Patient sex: F
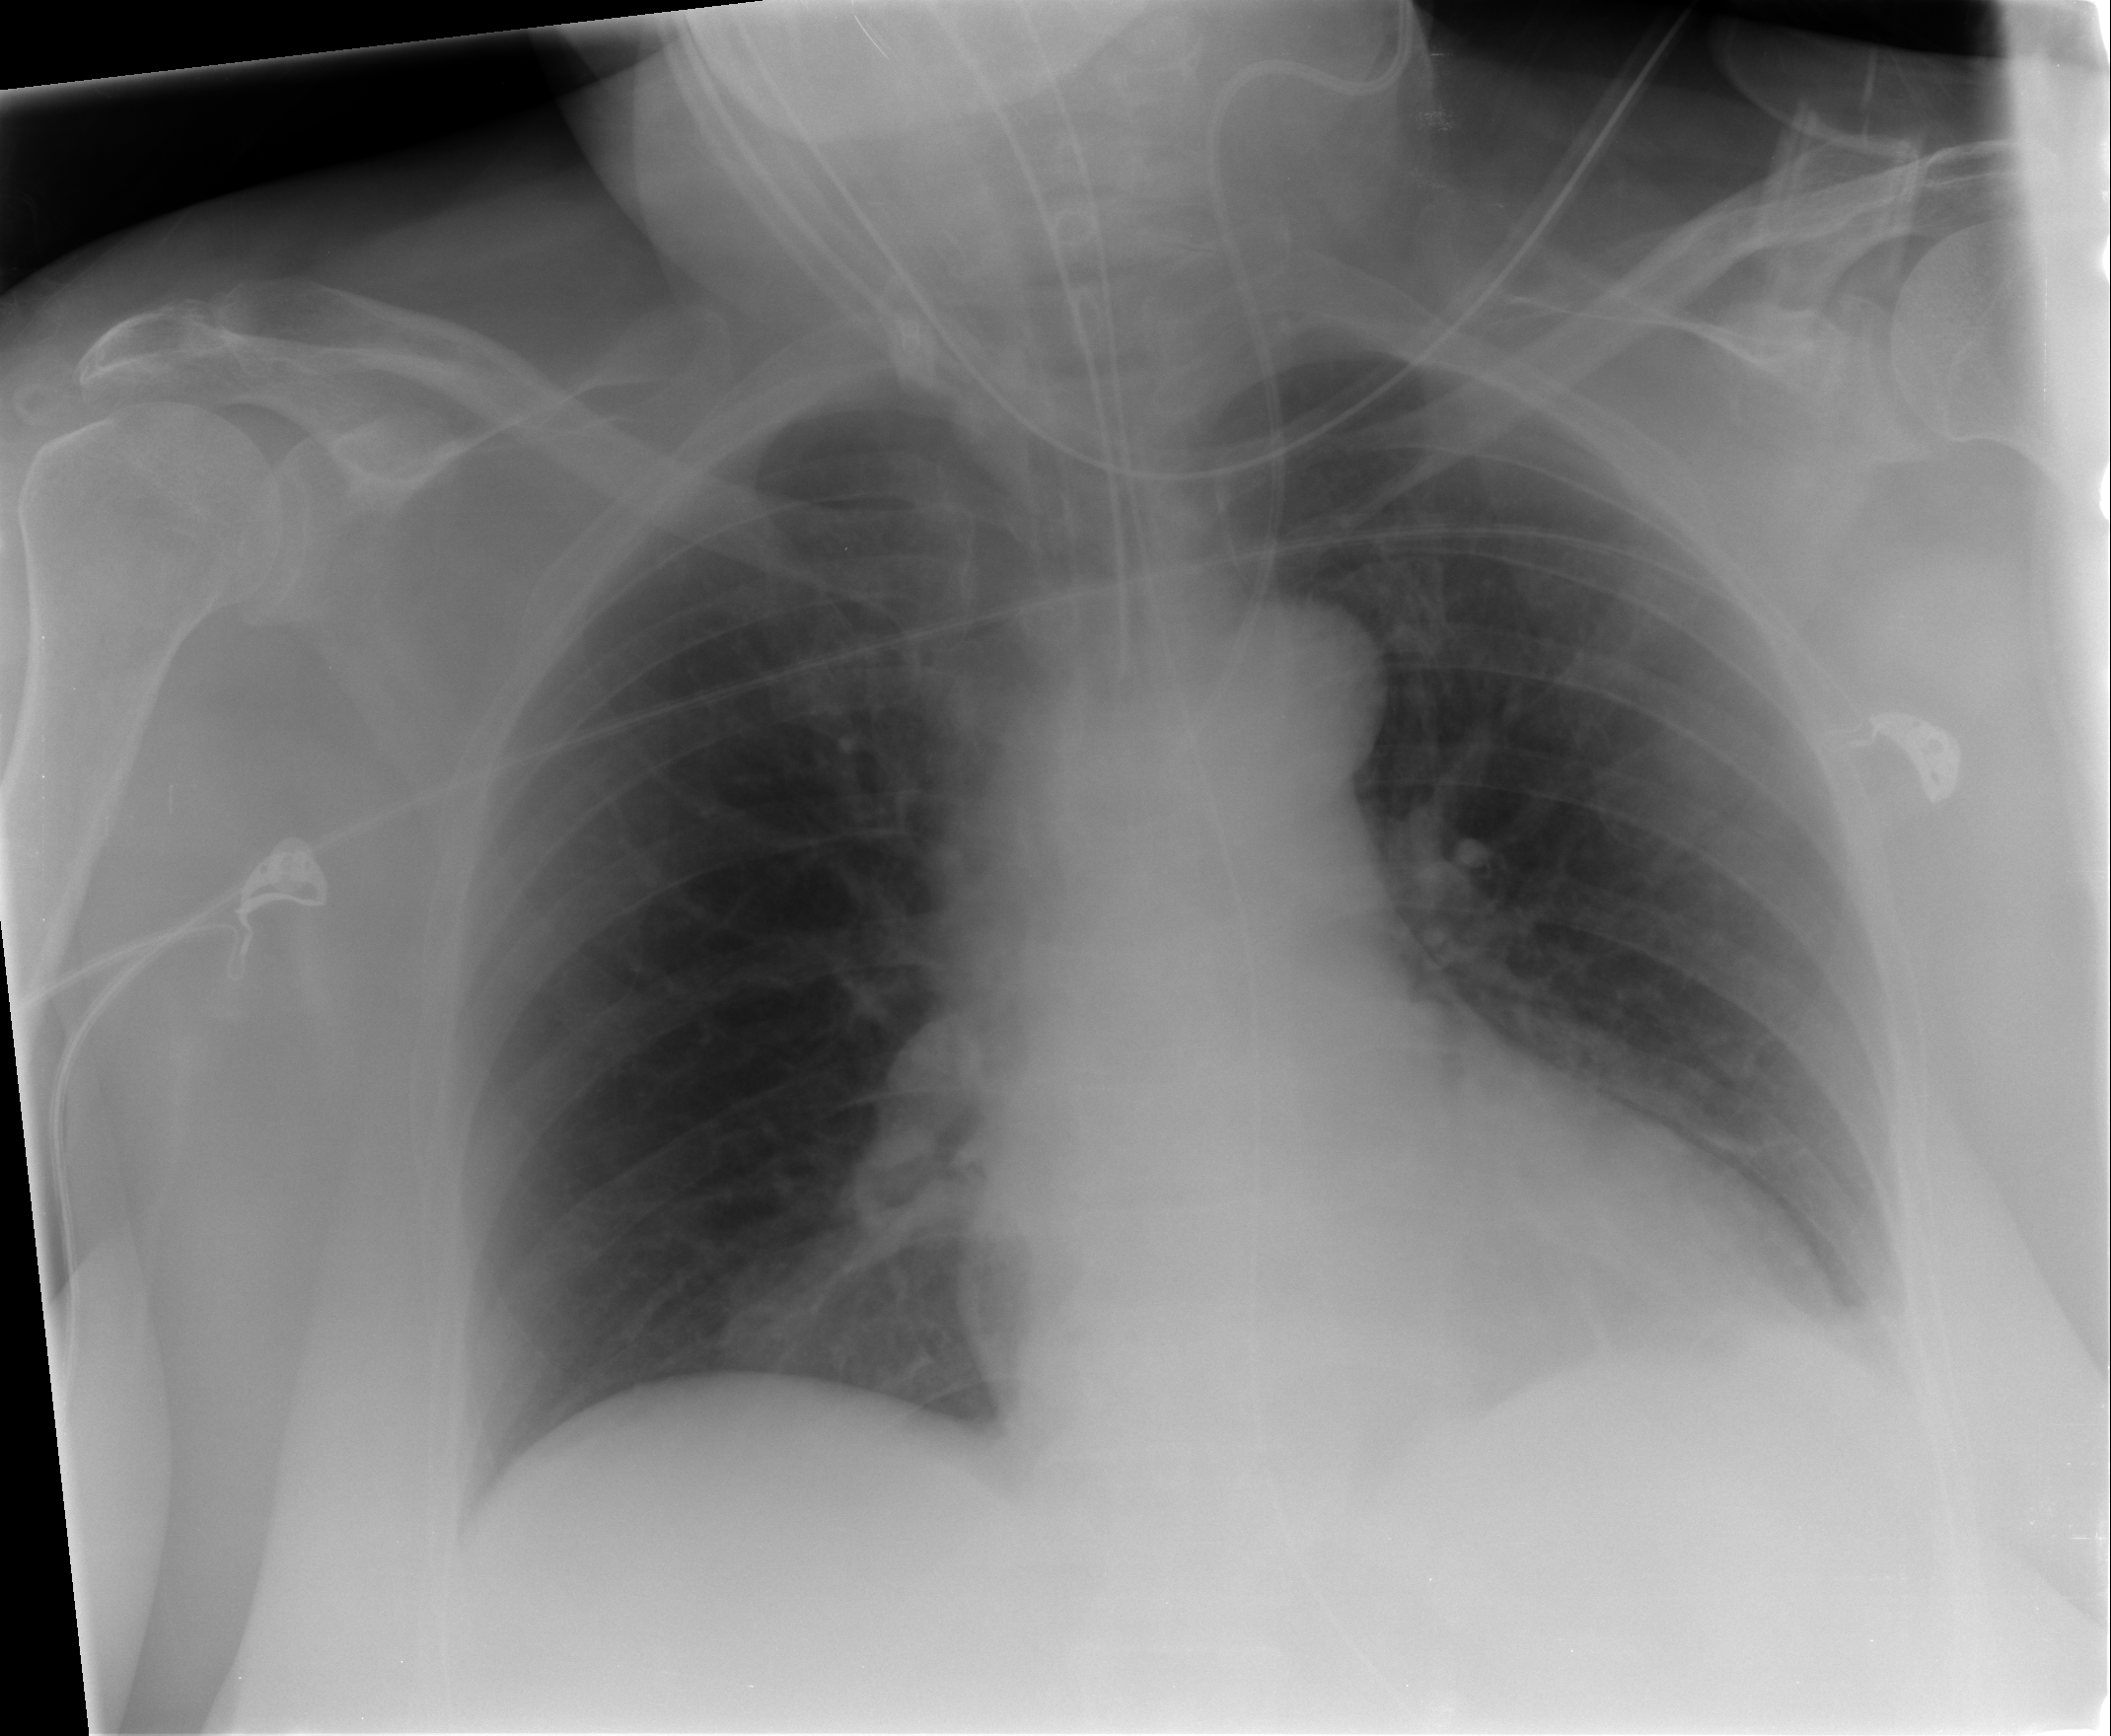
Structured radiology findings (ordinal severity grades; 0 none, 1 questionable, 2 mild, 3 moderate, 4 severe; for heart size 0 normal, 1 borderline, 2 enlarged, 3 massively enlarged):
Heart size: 1
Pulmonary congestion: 0
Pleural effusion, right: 0
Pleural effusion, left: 1
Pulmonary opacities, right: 0
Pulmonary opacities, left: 0
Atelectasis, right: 0
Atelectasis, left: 2